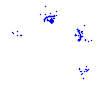
Particle: proton